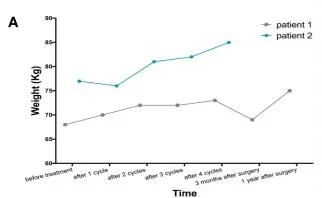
Changes of weight and blood cells in patient 1 and 2 during treatment. (A) Changes of weight during treatment.
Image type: pathology (masson_trichrome)